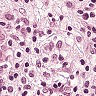
Metastatic tissue present: yes